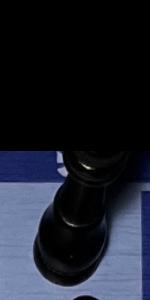
Label: King_Black